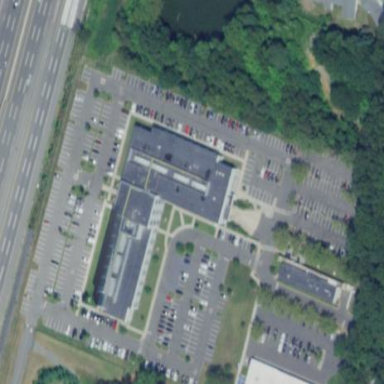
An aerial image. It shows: Silver office building with flat roof.